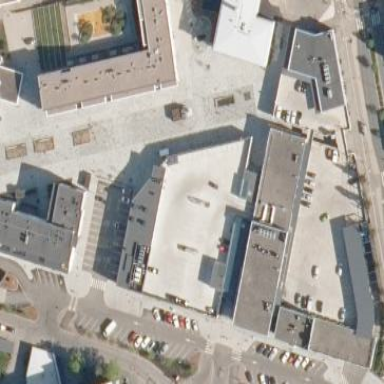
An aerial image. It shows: Retail building in mall.